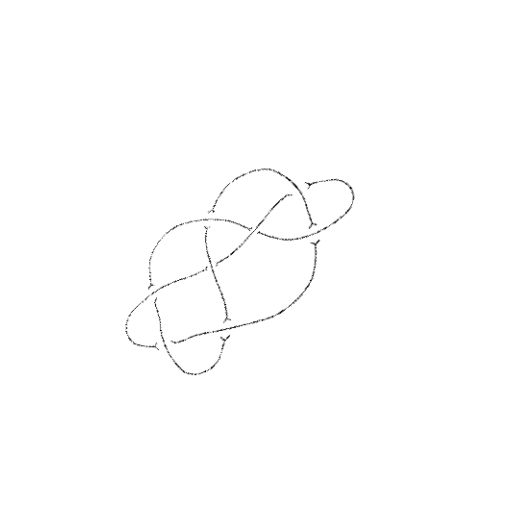
Crossing number: 8